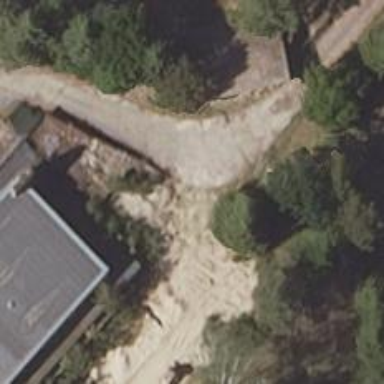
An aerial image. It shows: Driveway leading to service road.